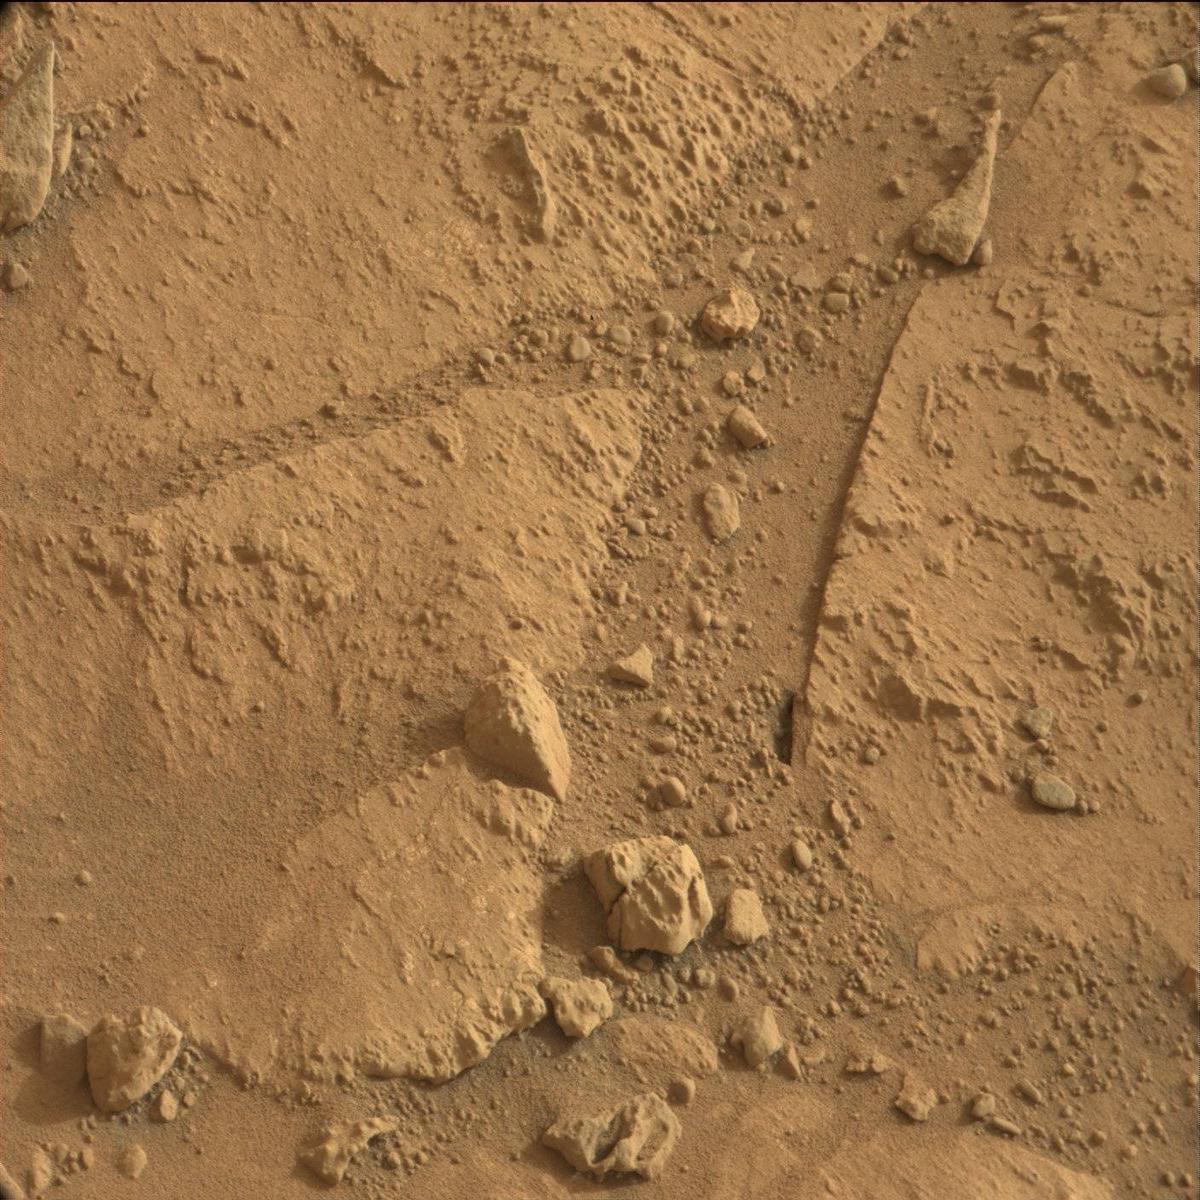
Terrain classes present: Bedrock, Rock, Sand / Soil